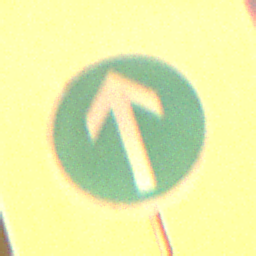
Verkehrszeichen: VorgeschriebeneFahrtrichtungGeradeaus
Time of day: Night
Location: Outdoor (Urban)
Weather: Clear
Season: NotSpecified
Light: Artificial